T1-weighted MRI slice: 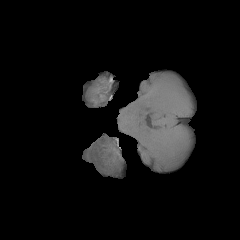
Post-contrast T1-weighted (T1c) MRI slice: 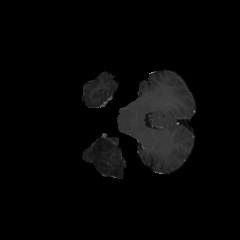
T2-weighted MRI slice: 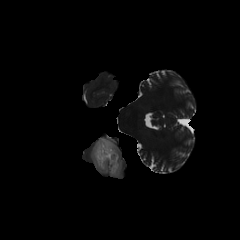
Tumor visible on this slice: yes